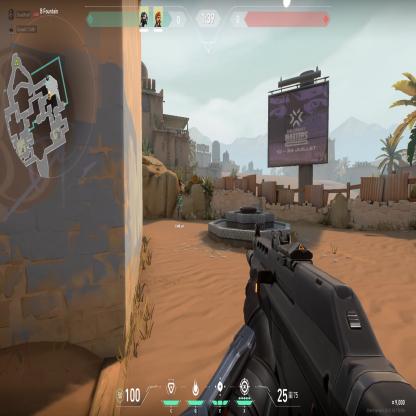
Label: teammate